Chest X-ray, PA view. Patient: 24 years old, sex F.
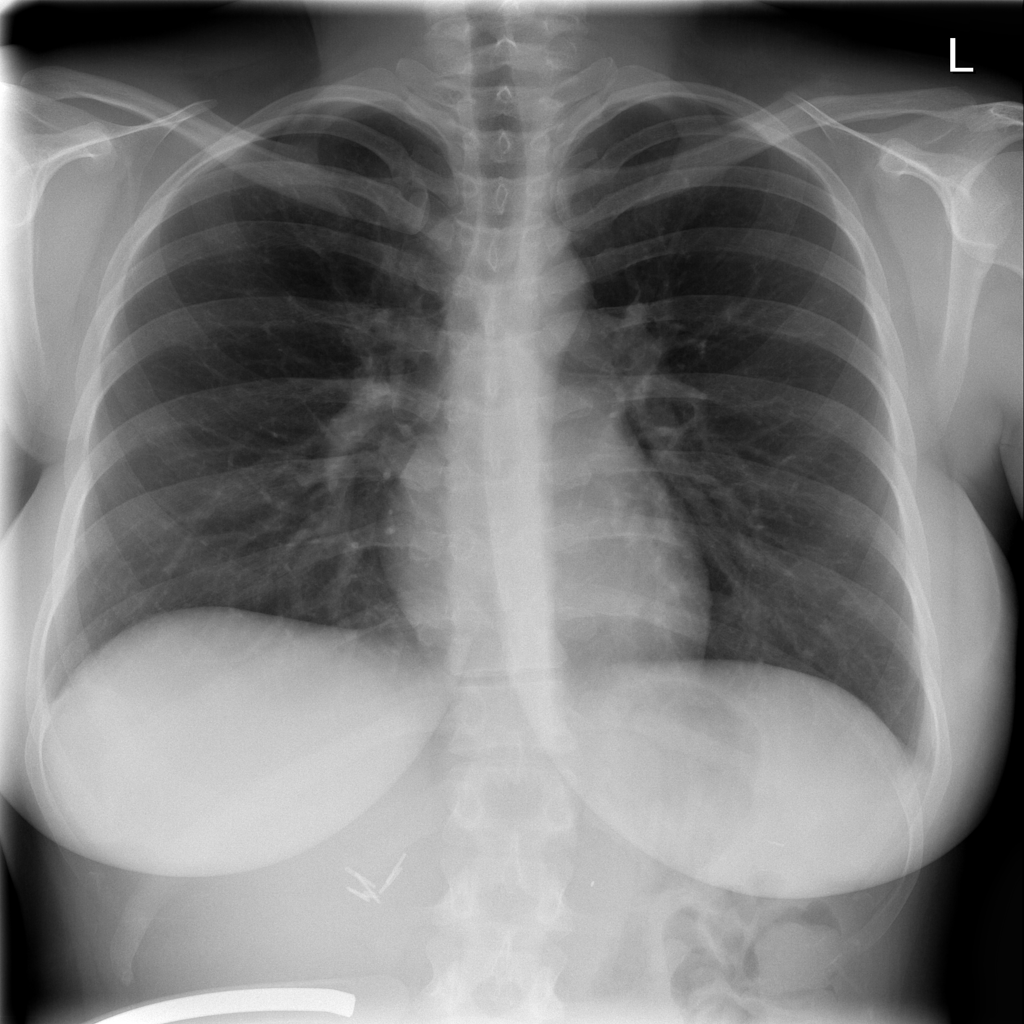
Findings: No Finding